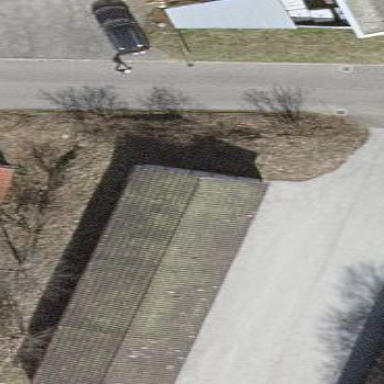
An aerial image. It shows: Garages with gabled roofs.